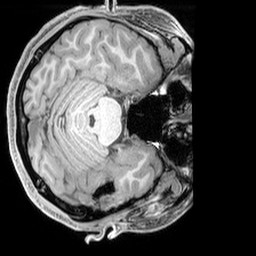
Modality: T1w
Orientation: axial
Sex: male
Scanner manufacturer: siemens
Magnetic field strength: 3 T
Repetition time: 2.3 s
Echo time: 0.00226 s